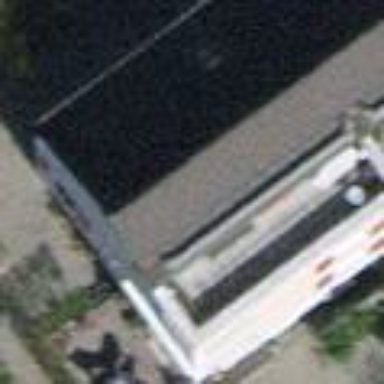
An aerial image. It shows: Terrace building.